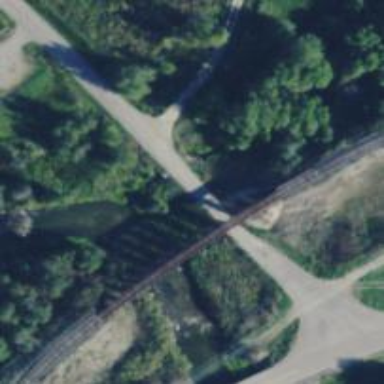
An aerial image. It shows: Disused railway viaduct.